Question: When installing TFS Server 2010 on my server, I'm asked to provide the service account as below screenshot. I've tried 'sa' and 'NT AUTHORITY\NETWORK SERVICE' account with admin password provided when installing SQL Server but all failed.
If you have any workaround for me, please share!

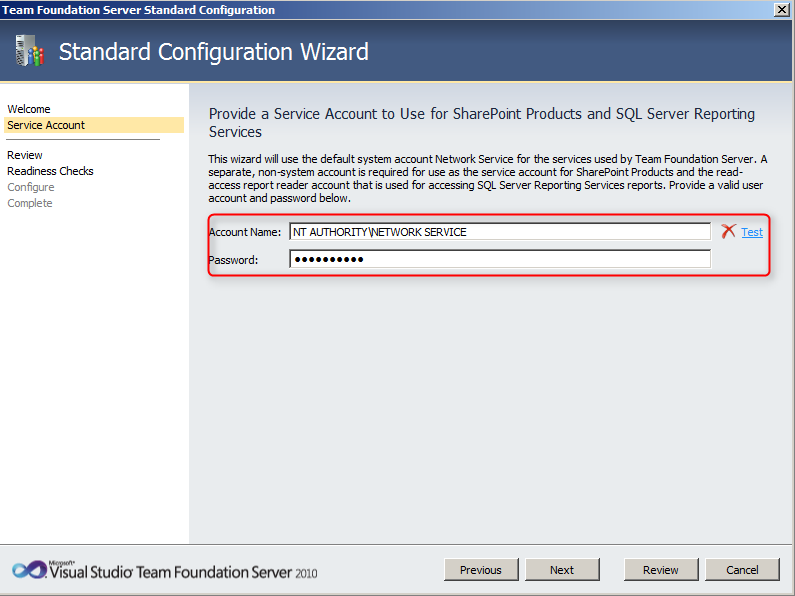
Answer: You need to use a valid user (non-system) account, such as yours, per the instruction on the page. You cannot use the system accounts, such as NETWORK SERVICE, here.
For more information:
<URL>